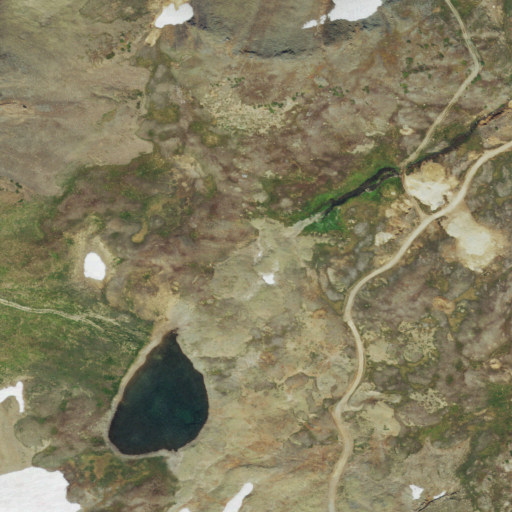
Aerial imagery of depression(s) in Colorado named Alaska Basin containing grassland and barren land